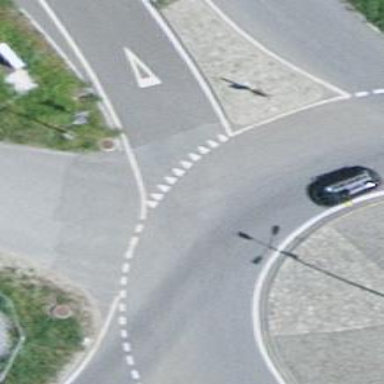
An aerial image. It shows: Road with "give way" sign.